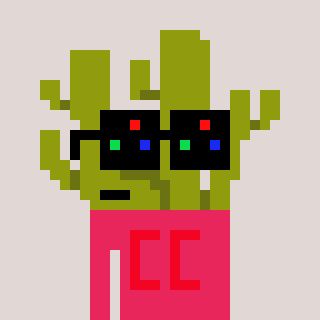
a pixel art character with square black sunglasses, a cactus-shaped head and a redpinkish-colored body on a warm background